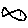
Label: fish